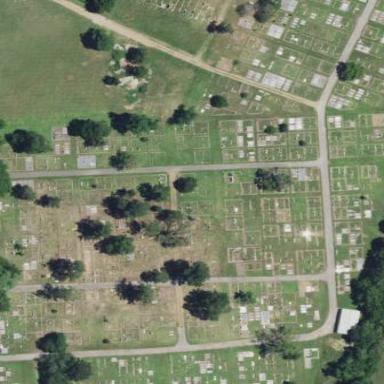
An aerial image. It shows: Cemetery.